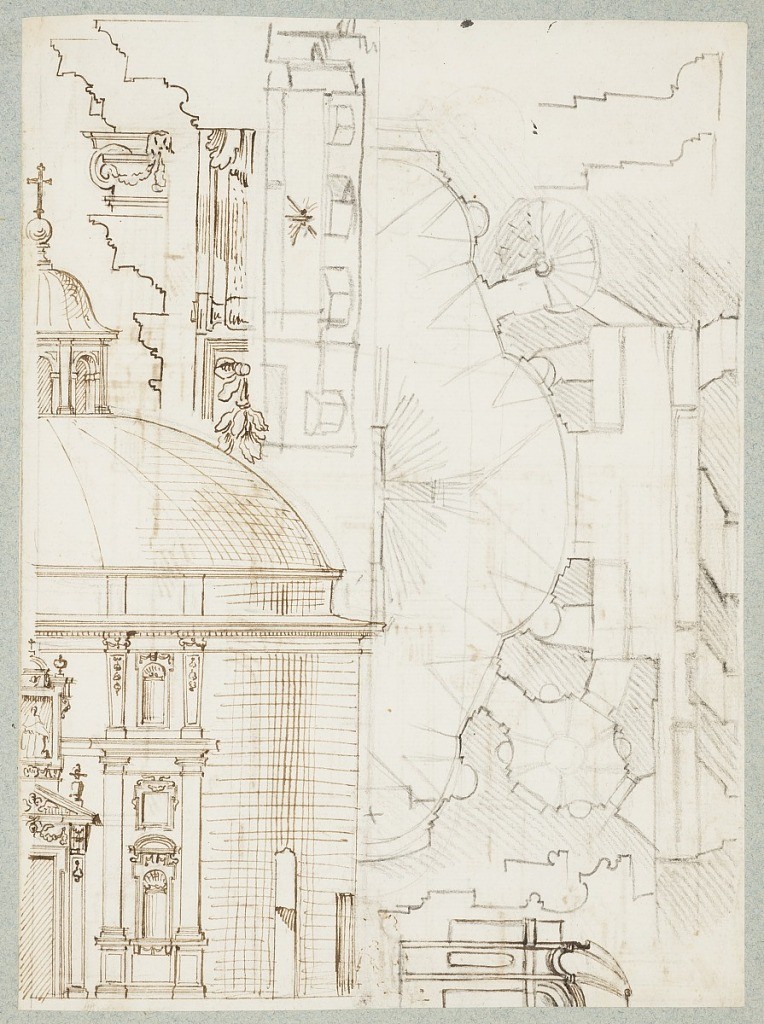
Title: Album page
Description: ne sheet of paper drawn on recto and verso, mounted onto an album page with window cutout to see verso